Question: I have the following CTE Query
'''
;WITH cte AS (
SELECT 0 AS lvl, id, catName, parent,
CAST(id AS VARCHAR(128)) AS Sort
FROM CategoriesMap WHERE id =2
UNION ALL
SELECT p.lvl + 1, c.id, c.catName, c.parent,
CAST(CAST(c.id AS VARCHAR) + '_' + p.Sort AS VARCHAR(128))
FROM CategoriesMap c
INNER JOIN cte p ON p.parent = c.id
)
select * from cte
'''
The Sort(Tree) Column has output like this (for two rows)...
'''
2
1_2
'''
Where, '2' is a Category TVs and '1_2' means this is tree map '(1: Internet Tv, 2 = Jadoo Tv)'
Now can I return the Category Name with the Category Code as well?
something like
'''
2:Jadoo Tc
1_Internet Tv: 2_Jadoo Tv
'''
Thanks
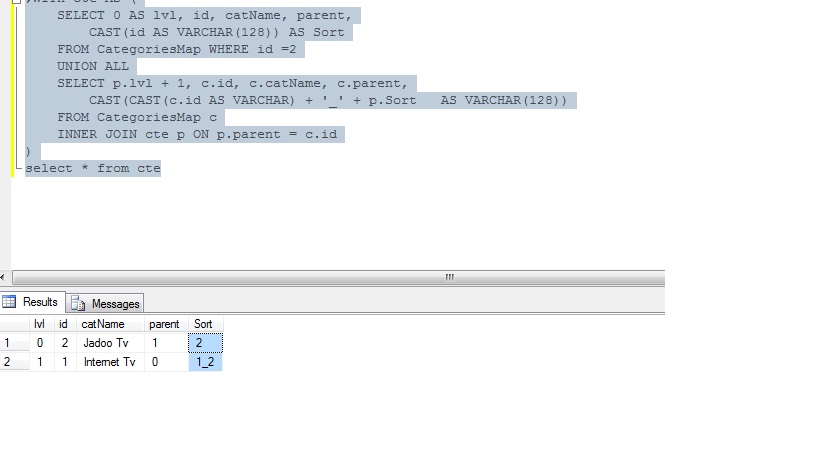
Answer: '''
;WITH cte AS (
SELECT 0 AS lvl, id, catName, parent,
CAST(CAST(id AS VARCHAR(128)) + ':' + catName AS VARCHAR(128)) AS Sort
FROM CategoriesMap WHERE id =2
UNION ALL
SELECT p.lvl + 1, c.id, c.catName, c.parent,
CAST(CAST(c.id AS VARCHAR) + ':' + c.catName + '_' + p.Sort AS VARCHAR(128))
FROM CategoriesMap c
INNER JOIN cte p ON p.parent = c.id
)
select * from cte
'''